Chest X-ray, PA view. Patient: 55 years old, sex F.
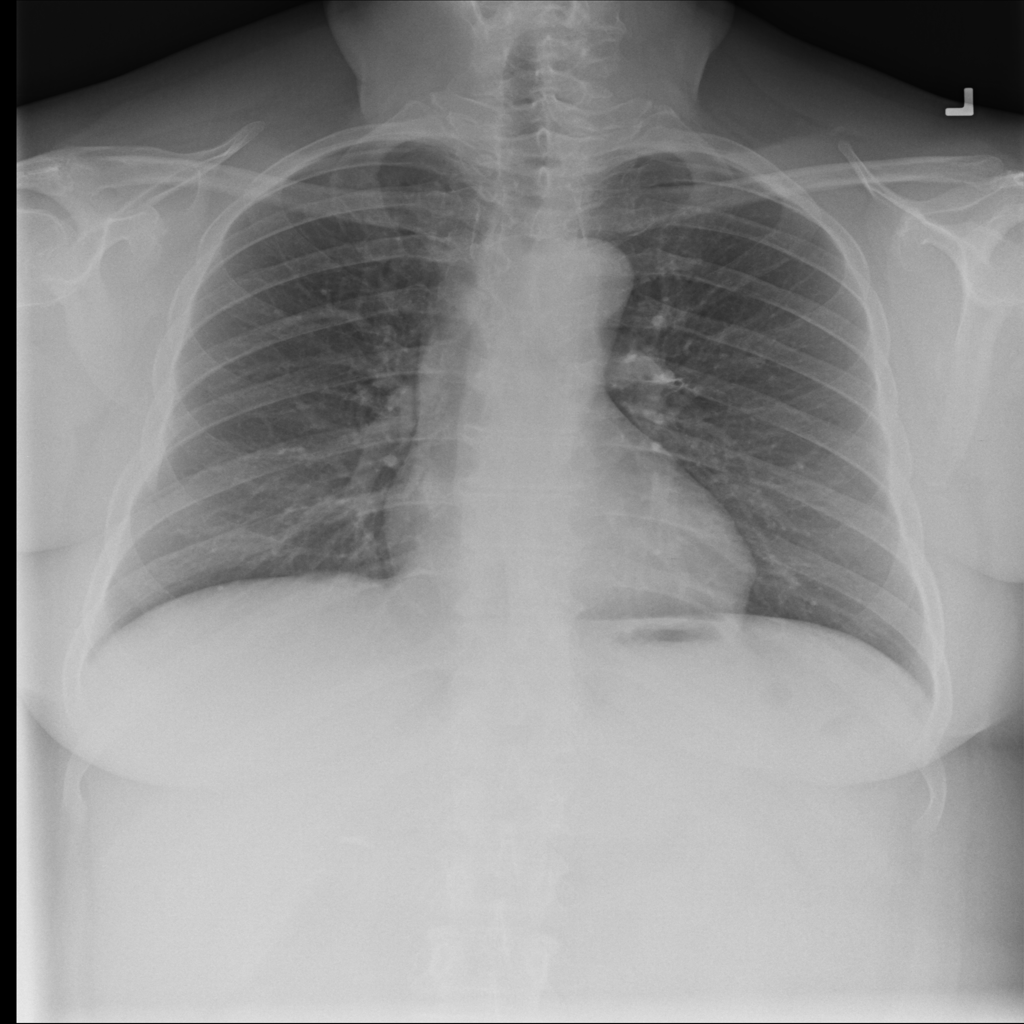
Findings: No Finding